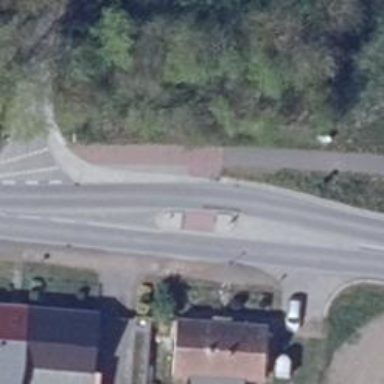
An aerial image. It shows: Traffic calming island.